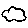
Label: cloud